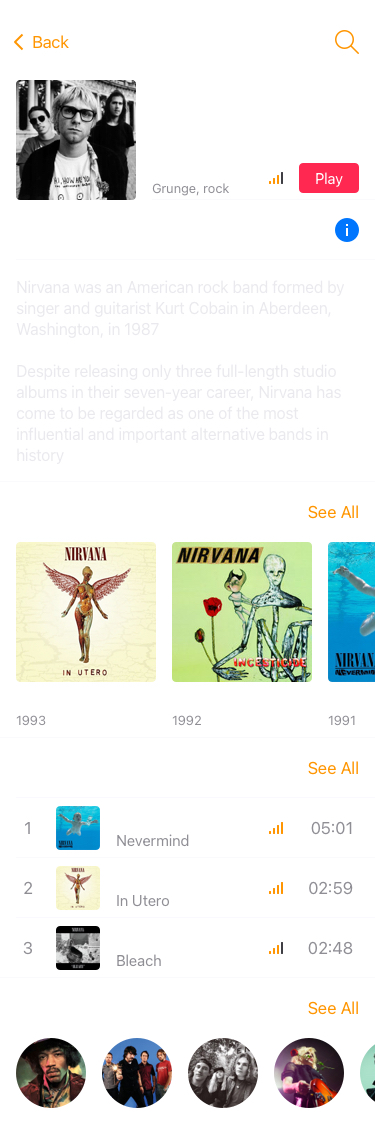
Text in this UI design:
Nirvana was an American rock band formed by singer and guitarist Kurt Cobain in Aberdeen, Washington, in 1987

Despite releasing only three full-length studio albums in their seven-year career, Nirvana has come to be regarded as one of the most influential and important alternative bands in history
Nirvana
Kurt Cobain